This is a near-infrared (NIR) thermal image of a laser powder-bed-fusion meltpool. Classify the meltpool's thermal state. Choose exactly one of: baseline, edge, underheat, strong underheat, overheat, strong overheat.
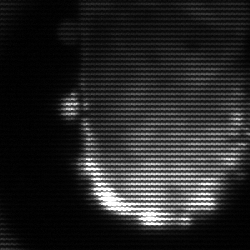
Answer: baseline